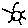
Label: sun